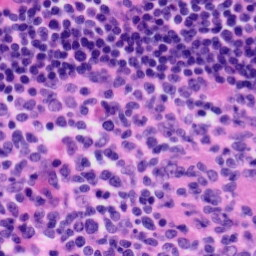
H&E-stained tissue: Tonsil